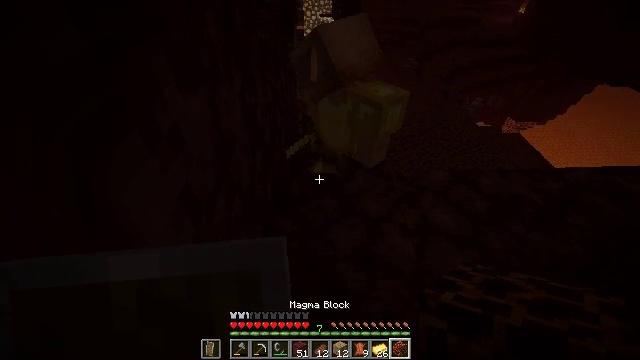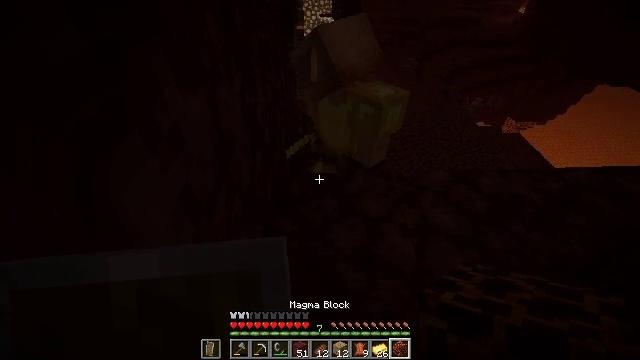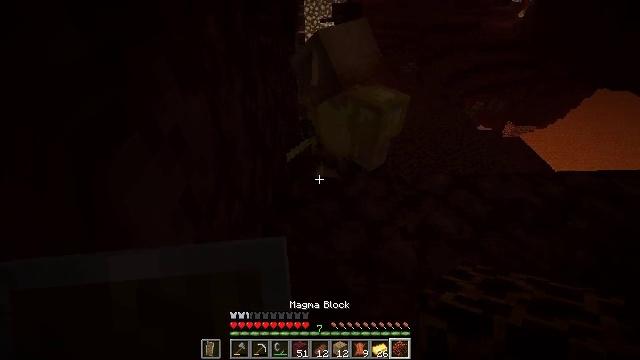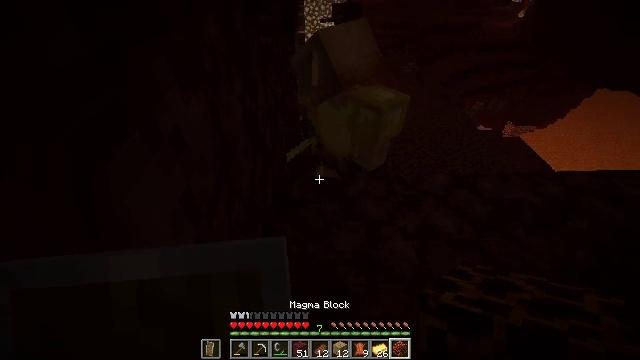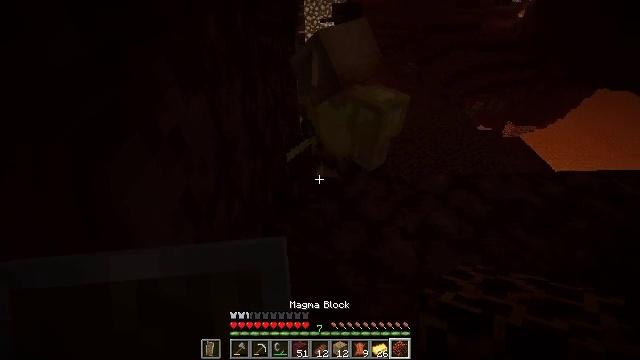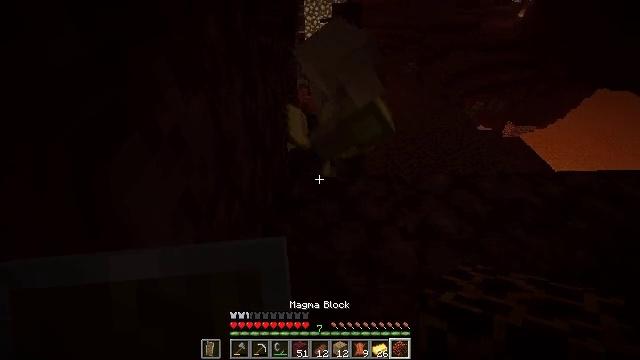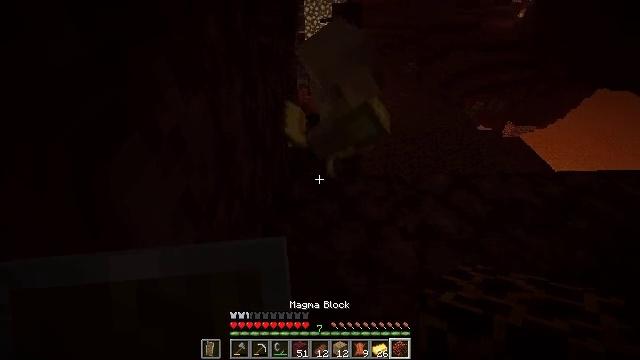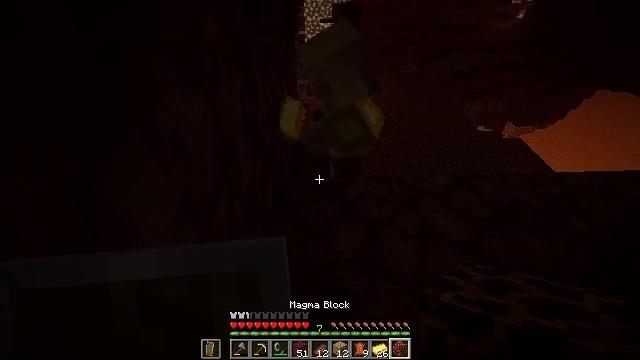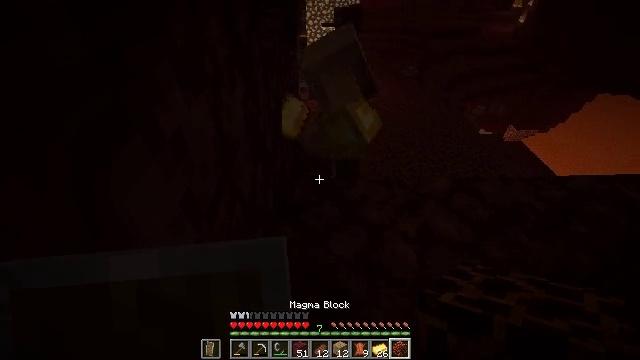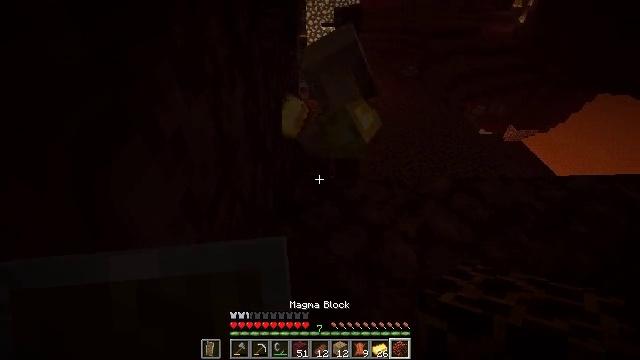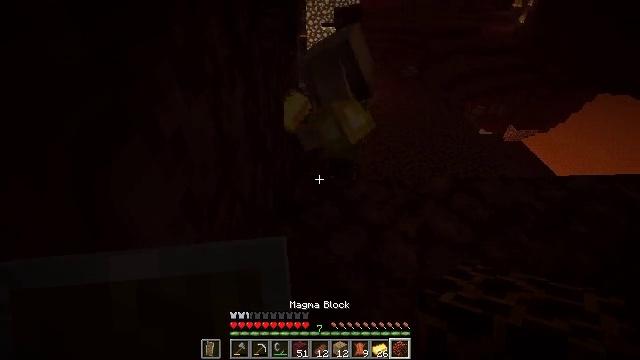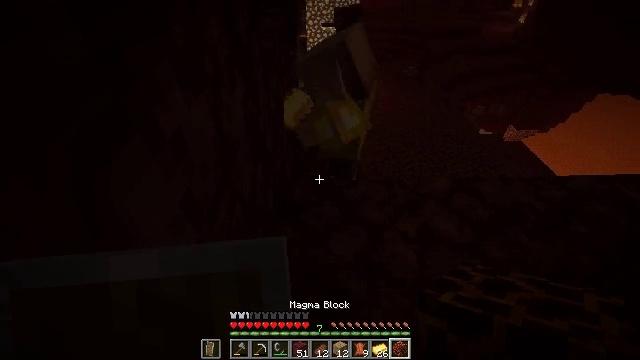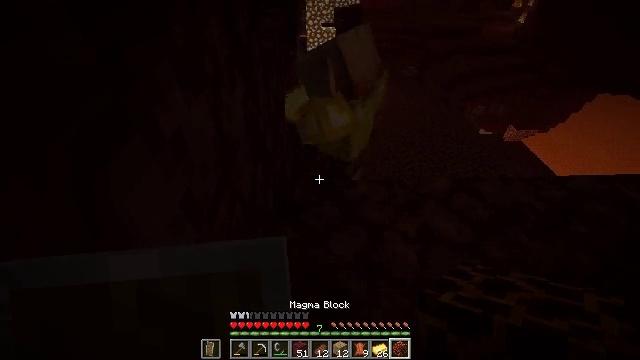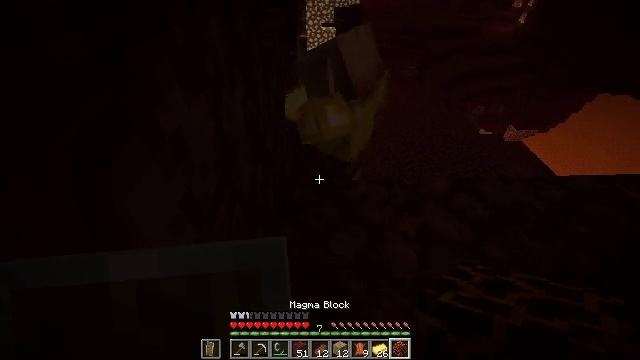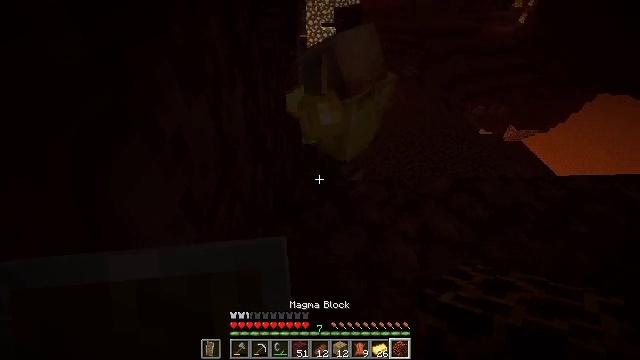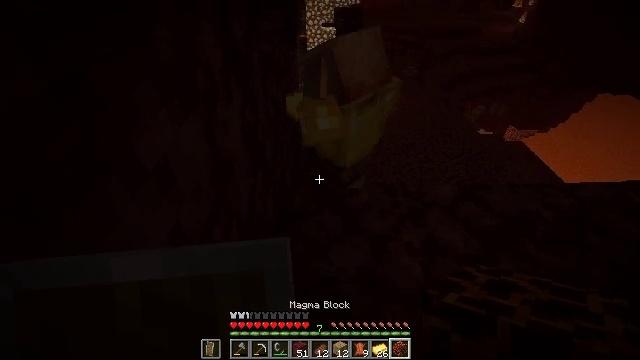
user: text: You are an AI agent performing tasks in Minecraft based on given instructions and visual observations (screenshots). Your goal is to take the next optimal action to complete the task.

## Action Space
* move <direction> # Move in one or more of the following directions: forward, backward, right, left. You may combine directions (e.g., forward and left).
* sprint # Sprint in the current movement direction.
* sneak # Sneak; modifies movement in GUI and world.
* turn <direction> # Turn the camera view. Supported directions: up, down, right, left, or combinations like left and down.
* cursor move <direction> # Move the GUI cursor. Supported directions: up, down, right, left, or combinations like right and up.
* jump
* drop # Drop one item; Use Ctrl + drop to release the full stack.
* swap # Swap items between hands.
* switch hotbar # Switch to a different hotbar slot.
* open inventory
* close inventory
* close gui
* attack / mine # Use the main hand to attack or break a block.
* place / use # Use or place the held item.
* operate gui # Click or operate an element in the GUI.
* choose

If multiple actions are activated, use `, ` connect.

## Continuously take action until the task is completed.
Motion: motion action
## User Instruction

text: Drop a gold ingot.
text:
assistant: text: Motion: no_op
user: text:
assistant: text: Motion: no_op
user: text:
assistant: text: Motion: no_op
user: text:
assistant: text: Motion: no_op
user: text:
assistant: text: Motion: no_op
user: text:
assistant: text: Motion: no_op
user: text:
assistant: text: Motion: no_op
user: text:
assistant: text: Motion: no_op
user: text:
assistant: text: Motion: no_op
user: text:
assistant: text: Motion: no_op
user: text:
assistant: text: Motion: no_op
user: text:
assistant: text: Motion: no_op
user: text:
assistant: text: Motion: no_op
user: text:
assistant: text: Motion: no_op
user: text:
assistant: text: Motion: move forward
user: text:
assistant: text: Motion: move forward
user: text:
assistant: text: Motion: move forward
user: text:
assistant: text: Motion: move forward
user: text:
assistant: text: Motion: no_op
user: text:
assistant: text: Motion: no_op
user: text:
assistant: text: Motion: turn right
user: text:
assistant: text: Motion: no_op
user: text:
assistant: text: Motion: turn up
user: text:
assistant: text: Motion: turn up
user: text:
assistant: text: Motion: turn up
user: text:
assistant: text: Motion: turn up
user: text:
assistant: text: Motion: move back, turn up
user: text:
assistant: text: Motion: move back, turn up
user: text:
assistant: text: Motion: move back, turn up
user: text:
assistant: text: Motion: move back, turn up